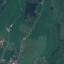
Land use / land cover: Pasture